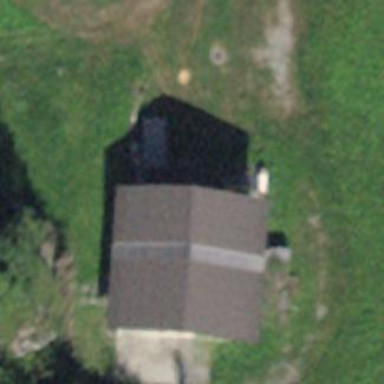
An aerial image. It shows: Cabin is depicted in the image.